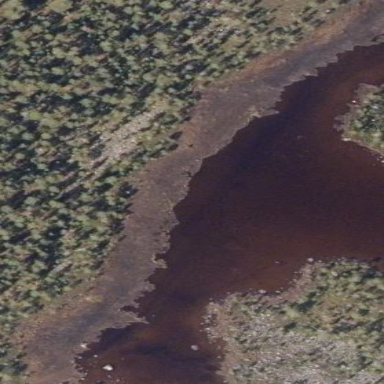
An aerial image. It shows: Bog wetland area.